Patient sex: M
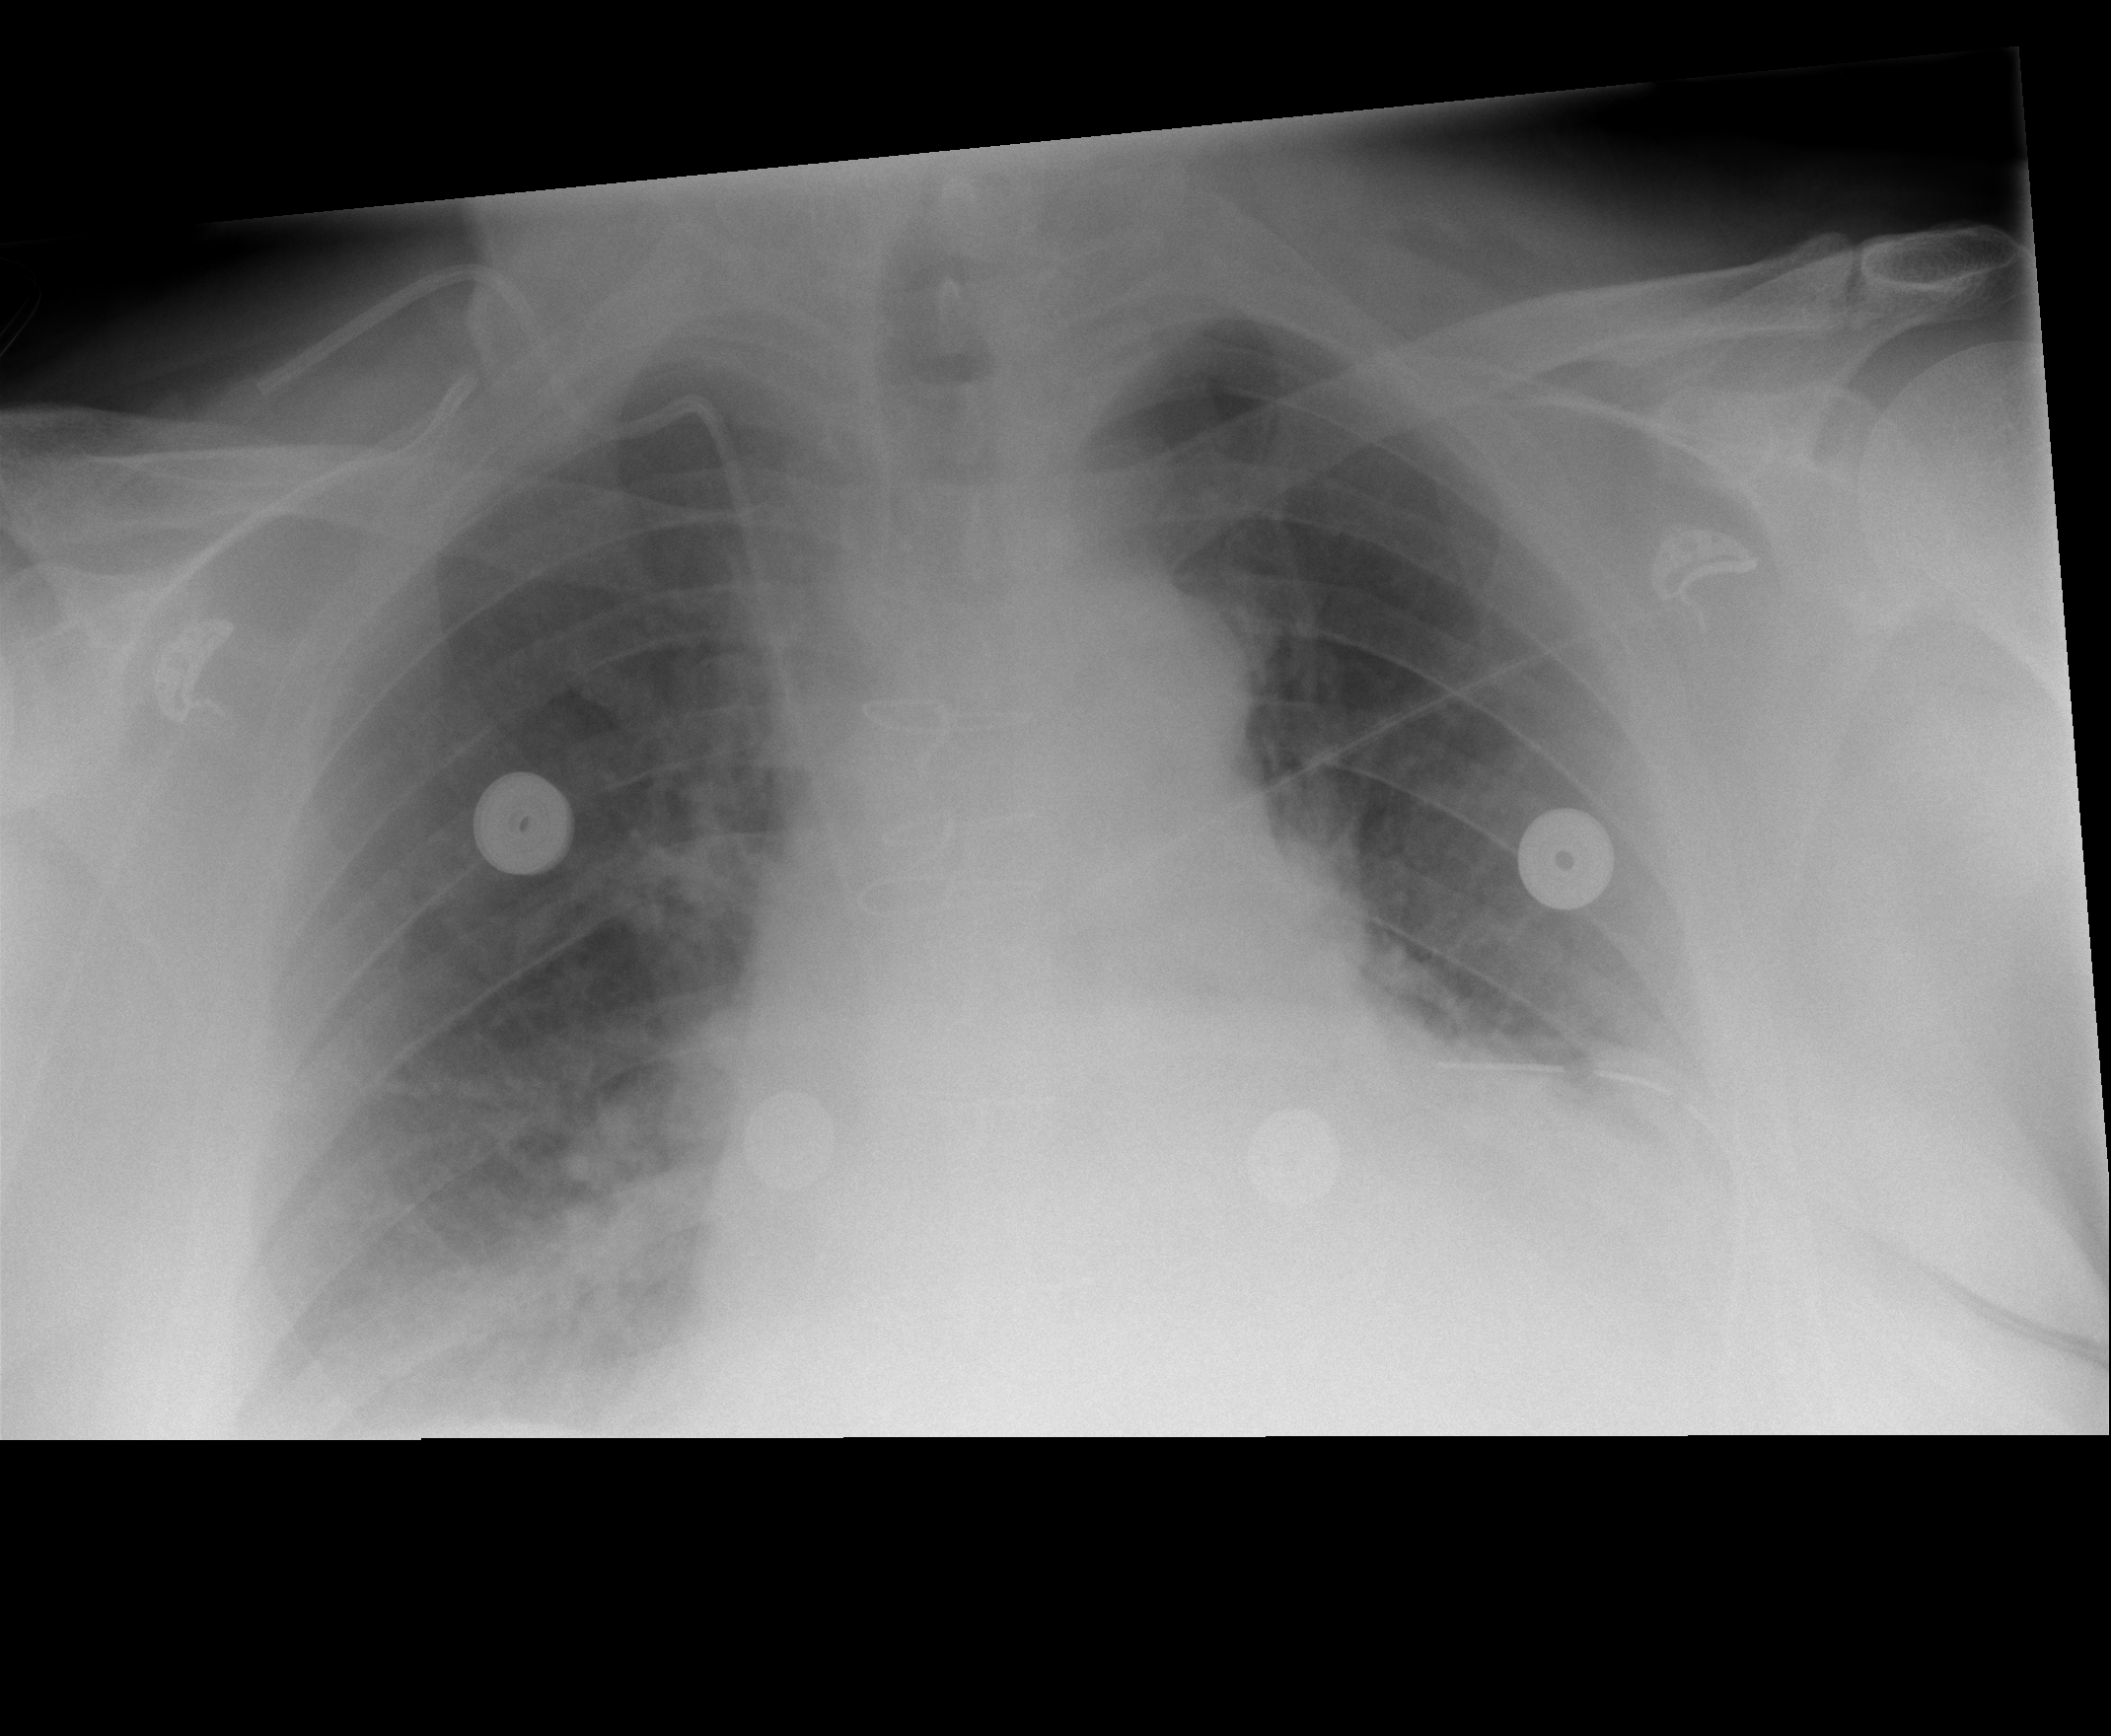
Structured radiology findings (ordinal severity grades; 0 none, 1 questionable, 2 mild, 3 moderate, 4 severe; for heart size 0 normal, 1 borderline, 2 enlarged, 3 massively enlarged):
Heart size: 0
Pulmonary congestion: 2
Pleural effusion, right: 1
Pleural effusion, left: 1
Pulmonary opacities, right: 0
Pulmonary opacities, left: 1
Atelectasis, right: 2
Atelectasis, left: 2